Question: I have to build a horizontal bar chart with highcharts with also some lines to indicate the minimum and maximum values that aren't the same for each bar.
The best way I imagined to do is to put a series with a transparent bar and do the border right colored but I can't figure out how to do it. So far I did a bar with all the borders and then put over another bar without borders and white. However this solution hides the vertical grid and that's not what I want.
Here is an image of the objective. I am searching a way to do the red and green lines.

The settings for that chart is
'''
var options = {
"chart": {"type": "column", "inverted": true, "polar": false},
"title": {"text": ""},
"subtitle": {"text": ""},
"series": [{
"name": "maximum",
"turboThreshold": 0,
"pointWidth": 70,
"color": "rgba(255, 255, 255, 1)",
"colorByPoint": false,
"borderWidth": "10",
"borderColor": "#b71c1c",
"colorIndex": 0,
"fillColor": ""
}, {
"name": "maximum2",
"turboThreshold": 0,
"pointWidth": 80,
"lineColor": null,
"color": "#ffffff",
"borderColor": "#eceff1",
"borderWidth": "0",
"zThreshold": 0,
"type": "",
"shape": "",
"shadow": false
}, {
"name": "minimum",
"turboThreshold": 0,
"pointWidth": 70,
"color": "#bbdefb",
"borderColor": "#1b5e20",
"borderWidth": "10"
}, {
"name": "minimum2",
"turboThreshold": 0,
"pointWidth": 80,
"color": "#ffffff",
"zThreshold": 0
}, {"name": "avg", "turboThreshold": 0, "pointWidth": 50, "color": "#bbdefb"}, {
"name": "best",
"turboThreshold": 0,
"pointWidth": 50,
"color": "#64b5f6"
}, {"name": "mine", "turboThreshold": 0, "pointWidth": 25, "color": "#0d47a1"}],
"plotOptions": {"column": {"groupPadding": 0.5, "pointPadding": 0.1}},
"data": {
"csv": ""series";"maximum";"maximum2";"minimum";"minimum2";"avg";"best";"mine"
"series1";8;8;1;1;4.9;2;5
"series2";5;5;1;1;3;1;2
"series3";10;10;1;1;5;2;3",
"googleSpreadsheetKey": false,
"googleSpreadsheetWorksheet": false
},
"yAxis": [{}],
"pane": {"background": []},
"responsive": {"rules": []}
};
new Highcharts.Chart("highcharts-e3896764-618b-48e8-9545-031ab2433d34", options);
'''
and the live <URL>
Does anyone have a solution? Maybe set the right border so I don't have to do two series or change a "z-index" like to move the white and bordered series in the background before the grid. Thank you
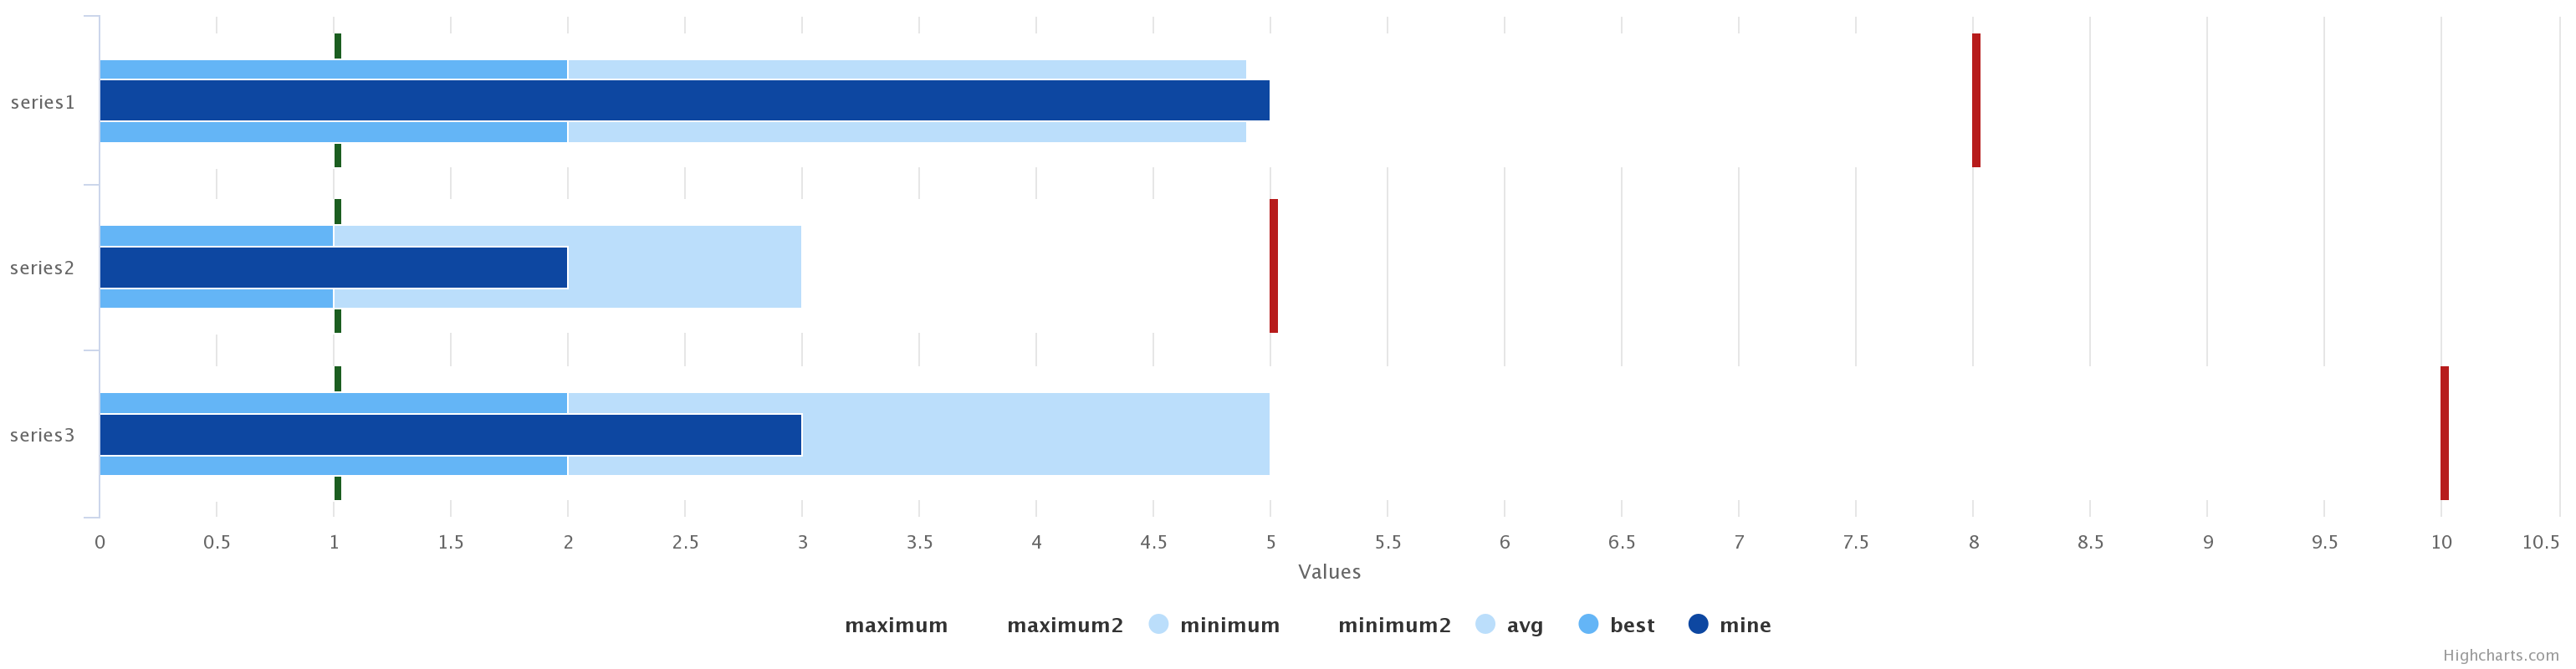
Answer: One hacky way is to use a 'columnrange' series instead to indicate the min/max.
With the following modifications, I've made <URL>:
- Added Highcharts-more module:'''
<script src="https://code.highcharts.com/highcharts-more.js"></script>
'''
- Removed series 'minimum2' and 'maximum2'- Added the following to 'minimum' and 'maximum' series:'''
minPointLength: 1,
grouping: false,
type: "columnrange"
'''